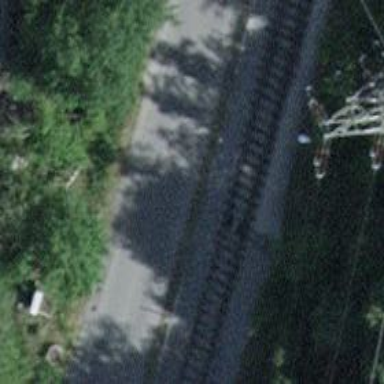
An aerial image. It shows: Railway switch.